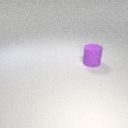
large purple rubber cylinder